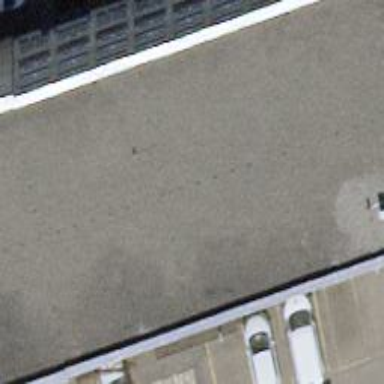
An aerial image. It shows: Commercial building.